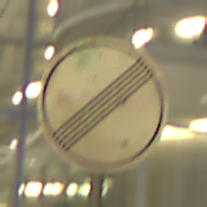
Verkehrszeichen: EndeSaemtlicherBegrenzungen
Umgebung: Outdoor, Urban
Tageszeit: Night
Wetter: PartlyCloudy
Licht: Artificial
Jahreszeit: NotSpecified
Kontrast: HighContrast